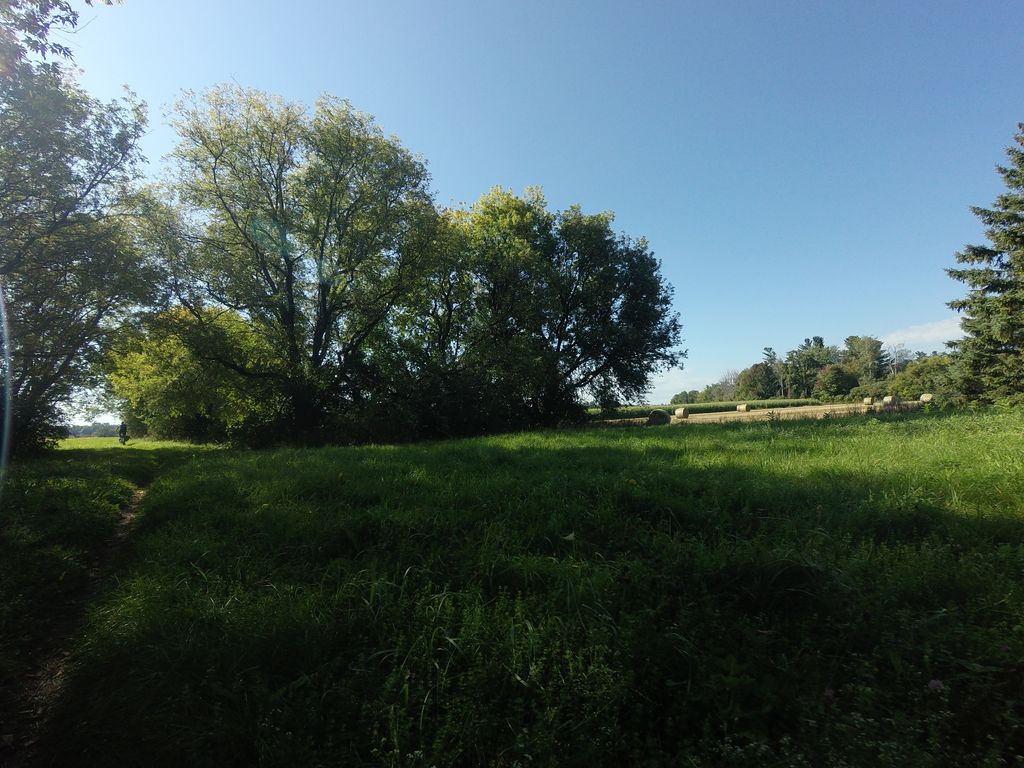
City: ottawa-gatineau